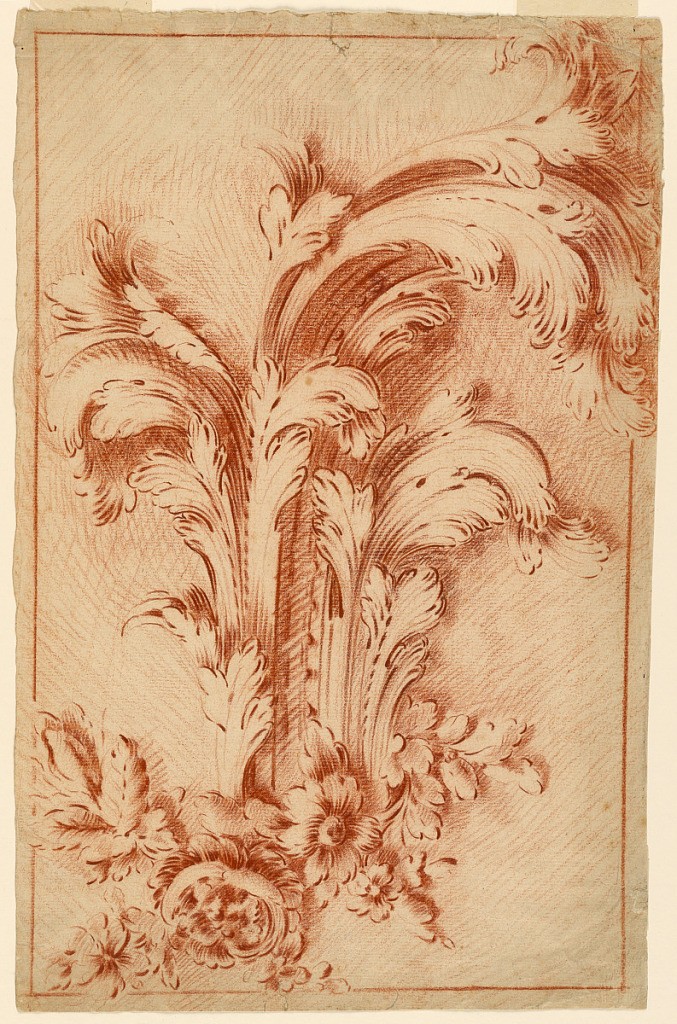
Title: Design for a Carved Motif
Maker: Gilles Paul Cauvet, French, 1731–1788
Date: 1725-1750
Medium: Red crayon on paper
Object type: Drawing
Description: Foliage and flowers comprise it.